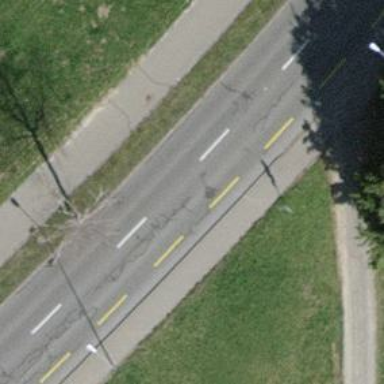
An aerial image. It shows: Secondary road with asphalt surface and cycle track on the right side.